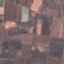
Land use / land cover class: PermanentCrop